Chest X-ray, PA view. Patient: 54 years old, sex F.
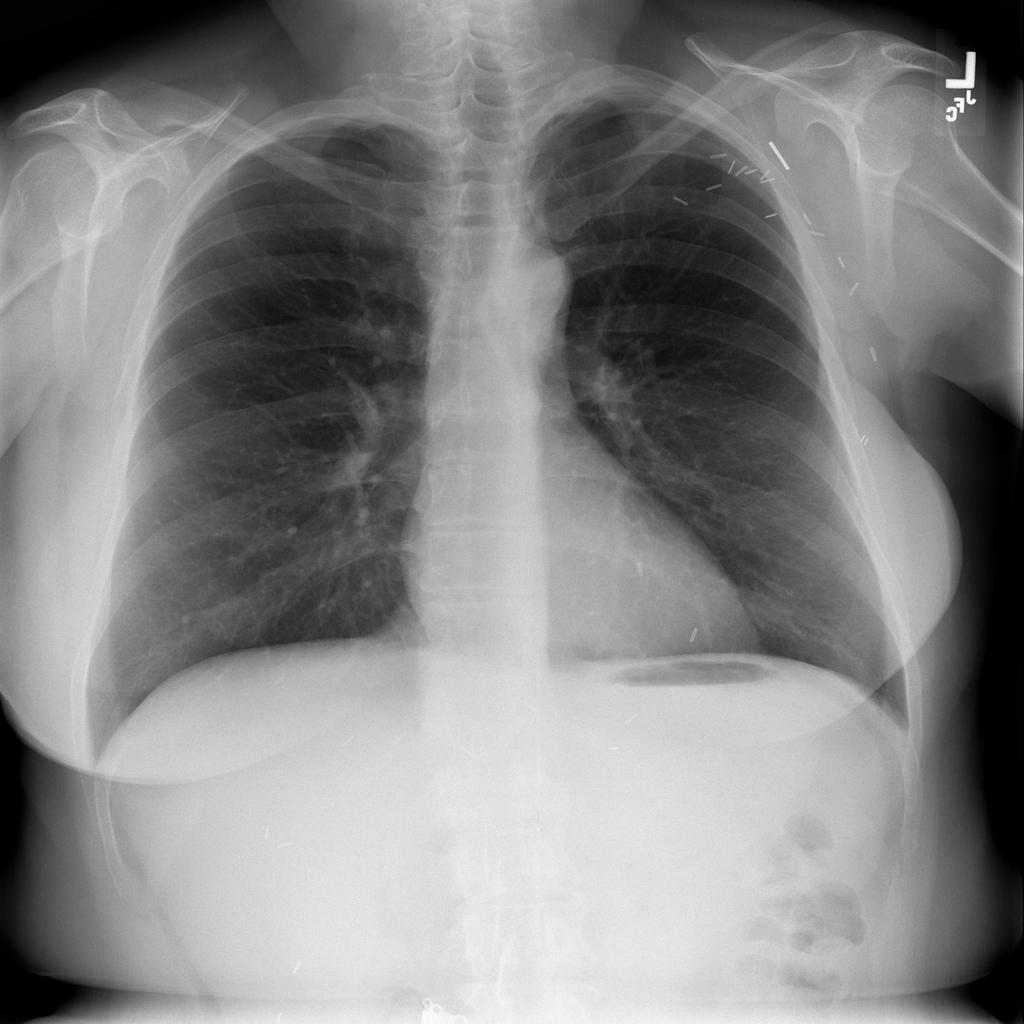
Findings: No Finding